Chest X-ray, PA view. Patient: 41 years old, sex M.
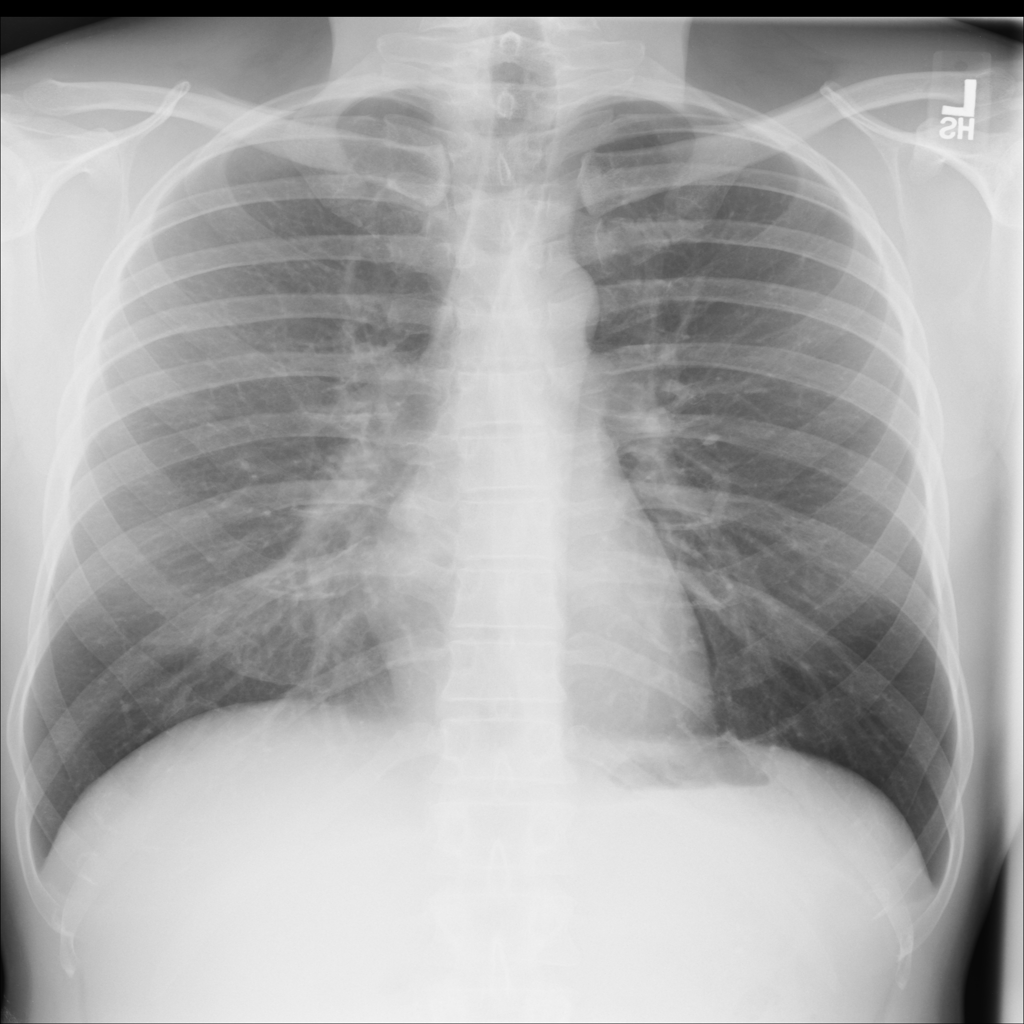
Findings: No Finding